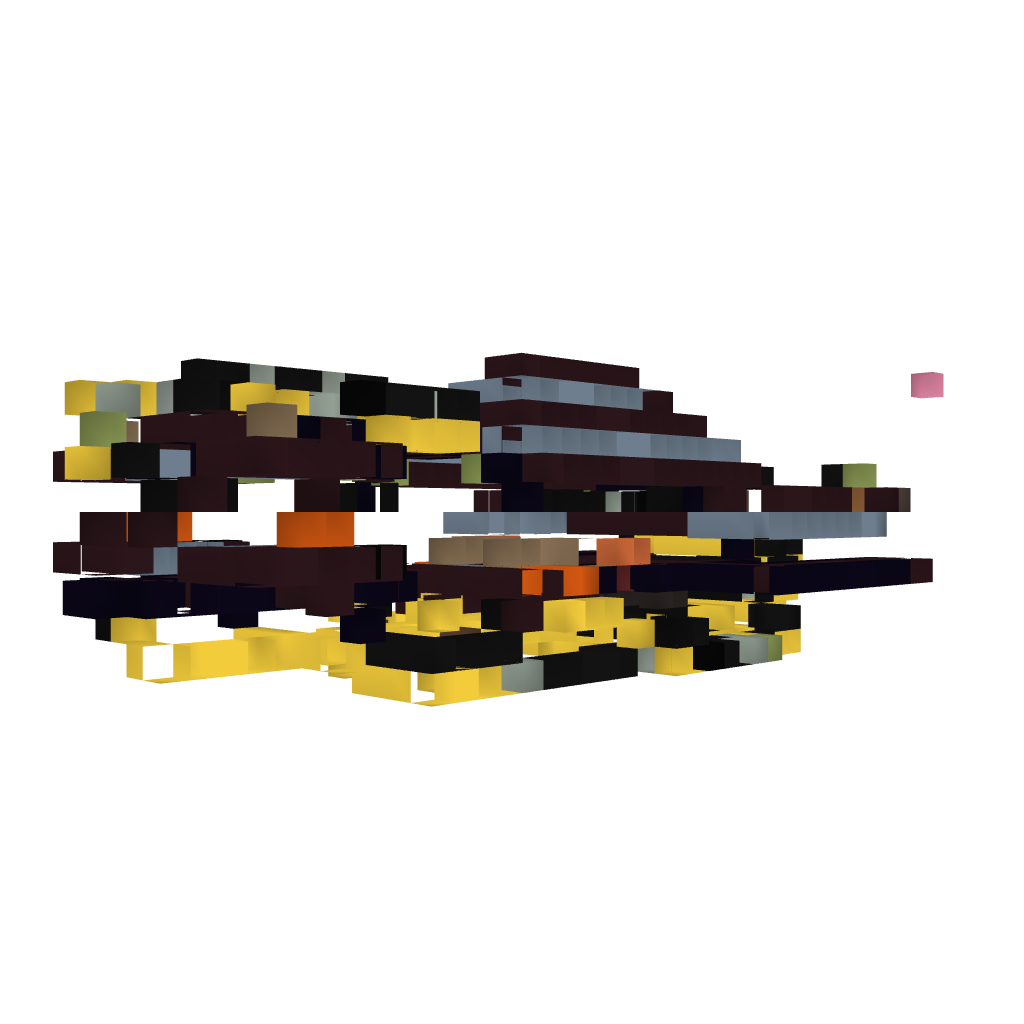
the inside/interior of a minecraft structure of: NetherBoat Mecanism